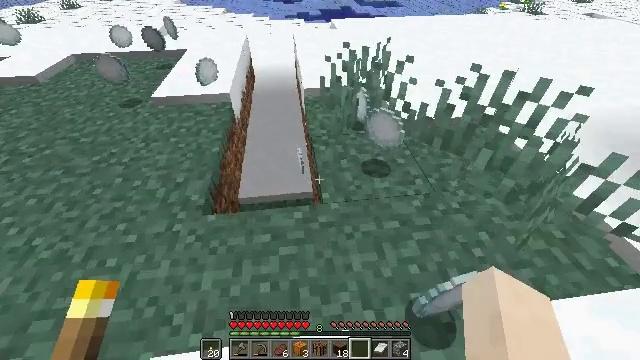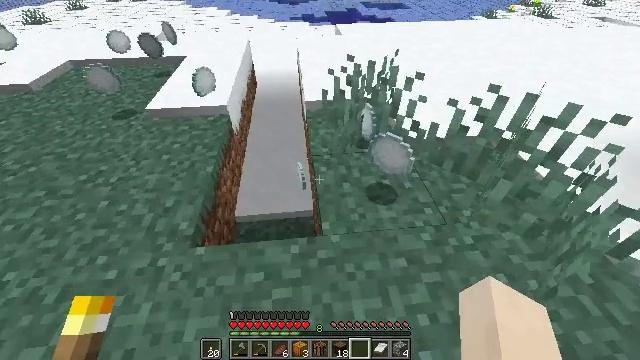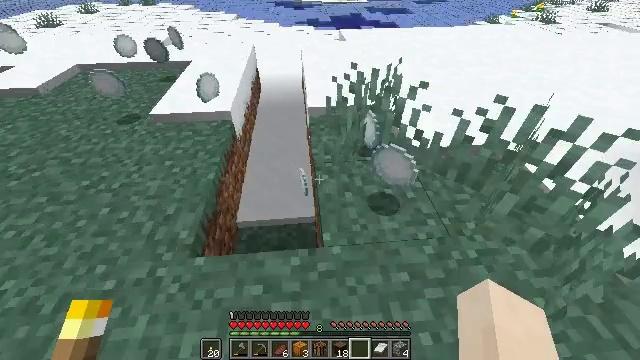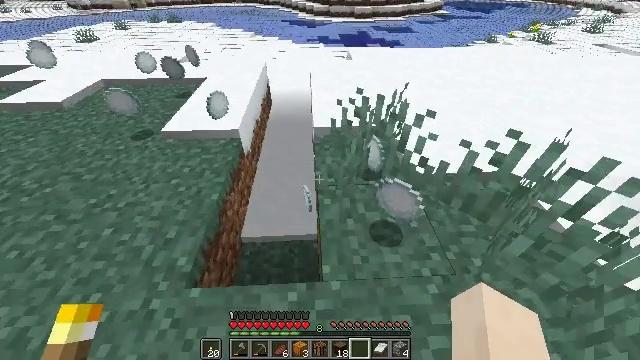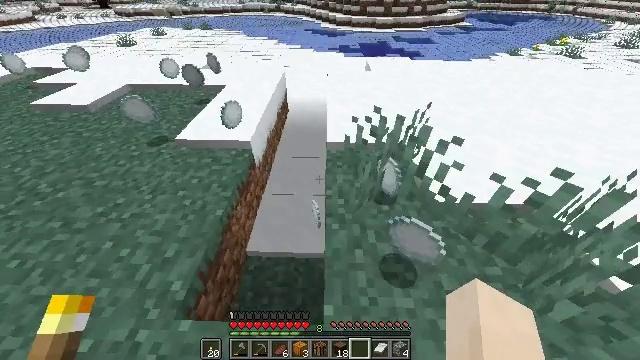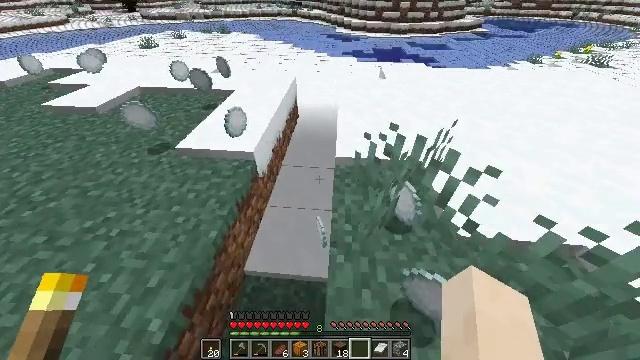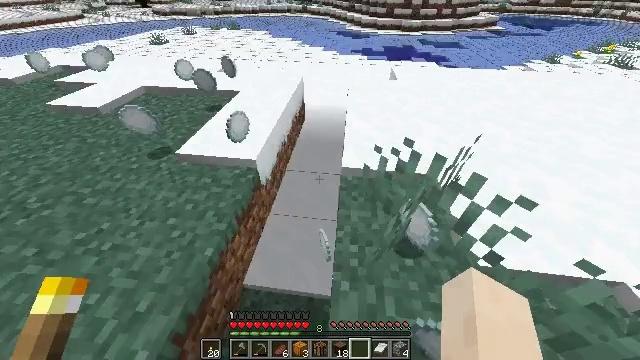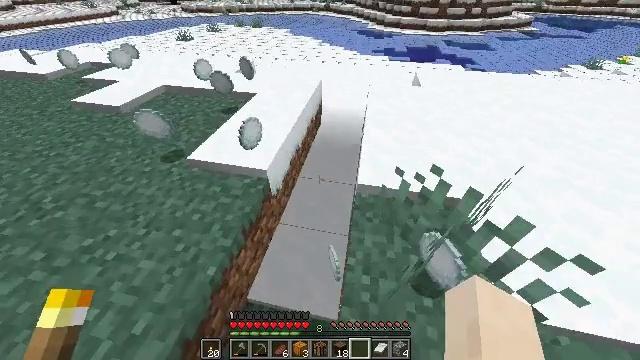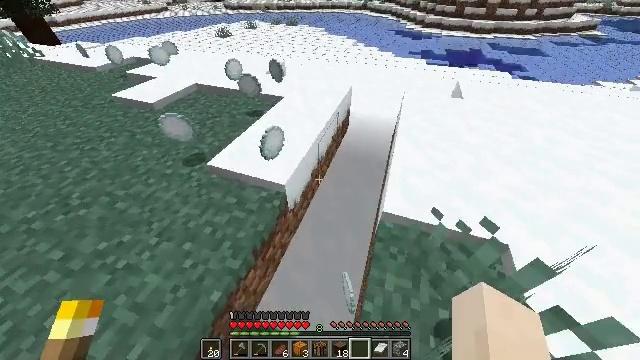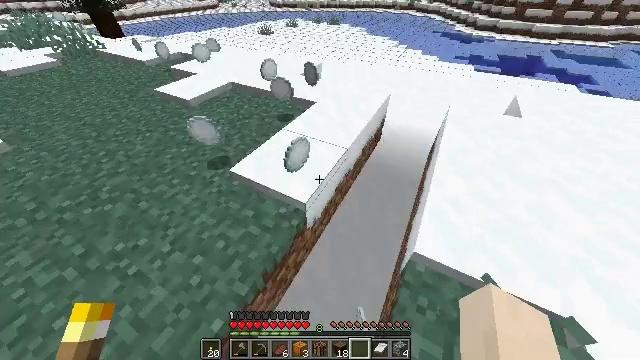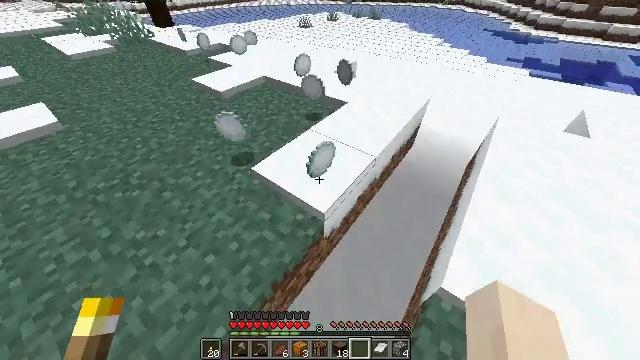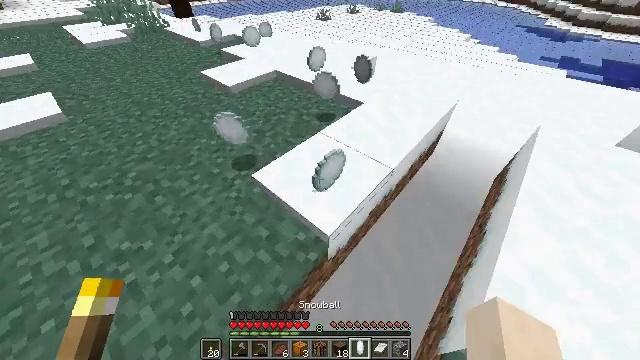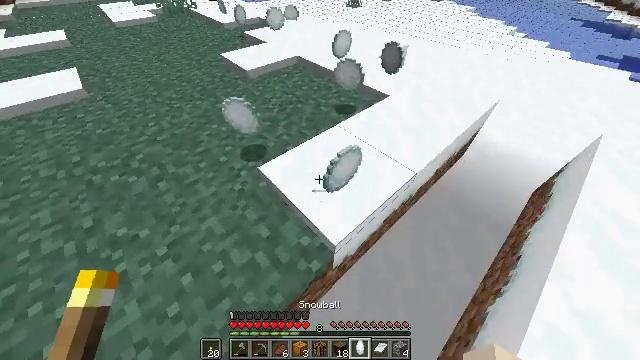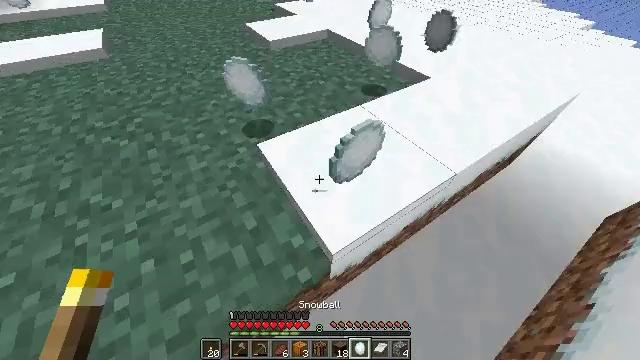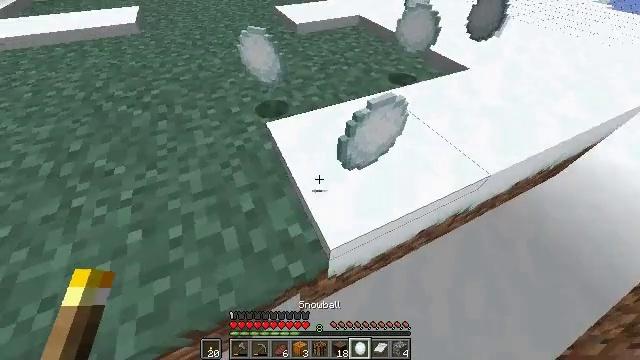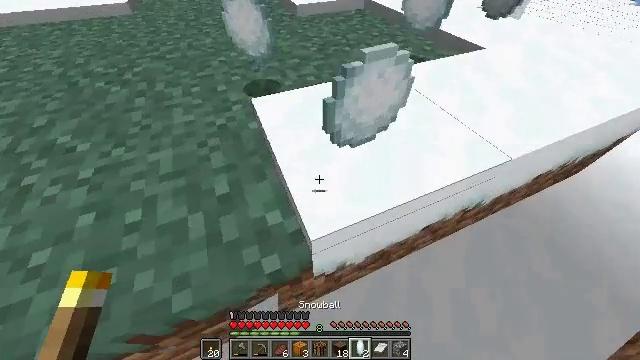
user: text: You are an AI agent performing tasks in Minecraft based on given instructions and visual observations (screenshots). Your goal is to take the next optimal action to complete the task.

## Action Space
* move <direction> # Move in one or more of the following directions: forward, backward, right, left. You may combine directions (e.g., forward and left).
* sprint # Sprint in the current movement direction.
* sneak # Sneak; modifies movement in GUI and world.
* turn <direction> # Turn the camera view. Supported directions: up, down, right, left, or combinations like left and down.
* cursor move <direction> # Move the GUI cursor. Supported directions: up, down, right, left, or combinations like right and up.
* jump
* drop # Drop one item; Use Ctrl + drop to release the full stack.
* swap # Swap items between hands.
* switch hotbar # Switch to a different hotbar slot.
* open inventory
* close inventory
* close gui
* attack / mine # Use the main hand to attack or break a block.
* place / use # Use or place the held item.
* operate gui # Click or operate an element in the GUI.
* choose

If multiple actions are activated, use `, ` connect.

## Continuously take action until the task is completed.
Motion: motion action
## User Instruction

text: Open the crafting table to craft a snow block.
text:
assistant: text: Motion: move forward, sprint, turn left
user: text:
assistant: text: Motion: move forward, sprint
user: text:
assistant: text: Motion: move forward, sprint, turn left
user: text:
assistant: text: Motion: move forward, sprint, turn left
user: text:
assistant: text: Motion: move forward, sprint, turn left
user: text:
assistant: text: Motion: move forward, sprint, turn left
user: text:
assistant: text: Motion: move forward, sprint, turn left
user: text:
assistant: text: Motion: move forward, sprint, turn left
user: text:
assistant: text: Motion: move forward, sprint, turn left
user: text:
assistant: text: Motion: move forward, sprint, turn left and down
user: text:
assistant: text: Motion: move forward, sprint, turn left and down
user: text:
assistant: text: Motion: move forward, sprint, turn left and down
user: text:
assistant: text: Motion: move forward, sprint, turn left and down
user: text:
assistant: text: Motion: move forward, sprint, turn left
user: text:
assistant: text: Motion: move forward, sprint, turn left
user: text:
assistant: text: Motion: move forward, sprint
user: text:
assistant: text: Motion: move forward, sprint
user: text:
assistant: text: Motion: move forward, sprint, turn right and up
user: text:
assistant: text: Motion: move forward, sprint, turn right and up
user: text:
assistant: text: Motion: move forward, sprint, turn up, jump
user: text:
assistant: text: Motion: move forward, sprint, turn up, jump
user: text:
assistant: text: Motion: move forward, sprint, turn left and up, jump
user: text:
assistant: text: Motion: move forward, sprint, turn left and up, jump
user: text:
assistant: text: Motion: move forward, sprint, turn left and up
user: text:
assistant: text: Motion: move forward, sprint, turn left and up
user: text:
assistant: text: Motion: move forward, sprint, turn left
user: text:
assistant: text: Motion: move forward, sprint
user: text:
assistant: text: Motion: move forward, sprint
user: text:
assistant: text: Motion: move forward, sprint, turn right and up
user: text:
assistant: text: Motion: move forward, sprint